Aerial crown-view tile of a tropical tree (Barro Colorado Island, Panama), acquired 20240716:
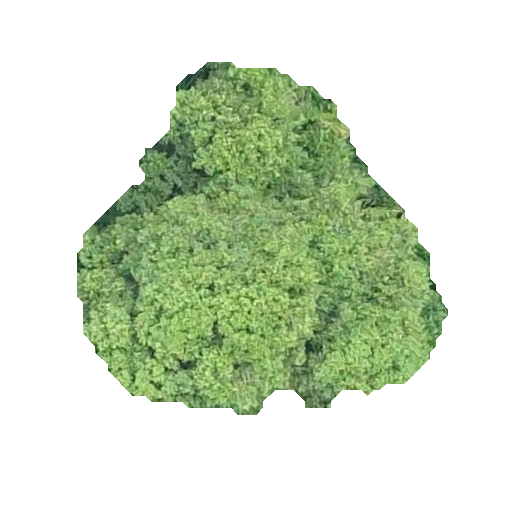
Species: Prioria copaifera
GBIF accepted scientific name: Prioria copaifera
Crown area: 140.301 m²